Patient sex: M
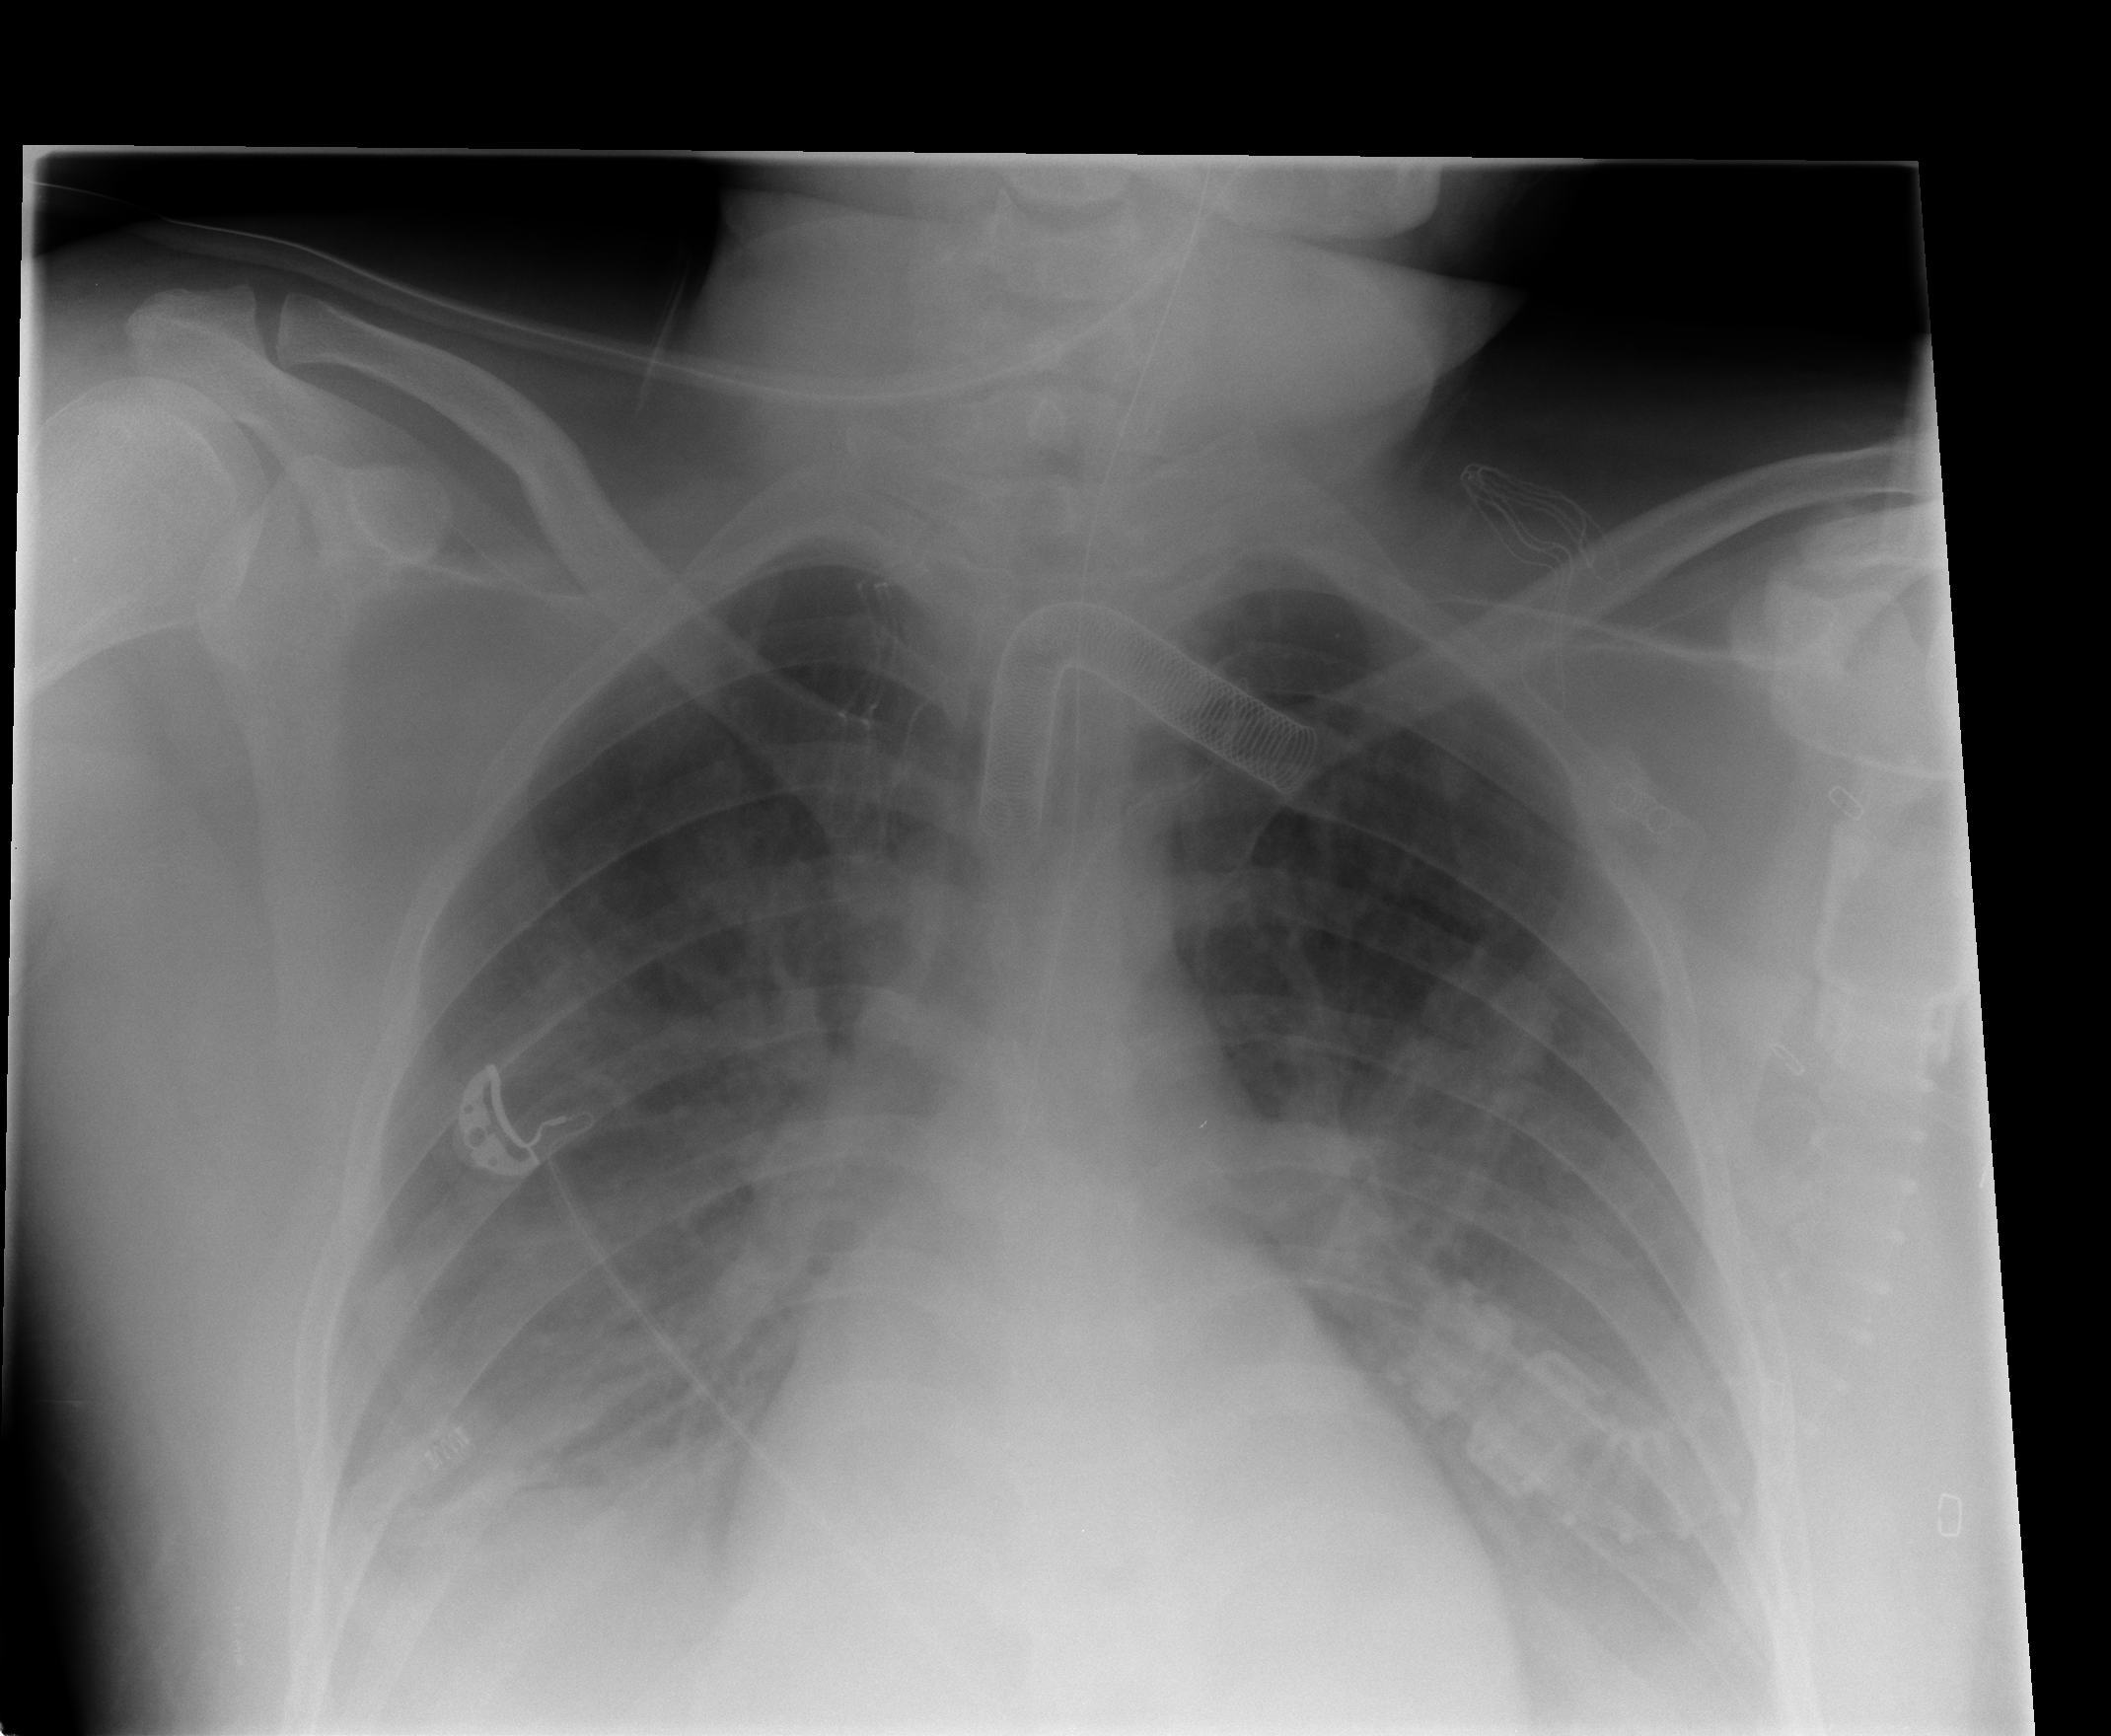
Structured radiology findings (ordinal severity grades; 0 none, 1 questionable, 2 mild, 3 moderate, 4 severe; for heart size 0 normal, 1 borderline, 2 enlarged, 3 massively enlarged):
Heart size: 0
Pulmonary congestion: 2
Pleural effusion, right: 2
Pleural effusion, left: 2
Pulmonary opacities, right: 0
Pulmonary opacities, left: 0
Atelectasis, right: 0
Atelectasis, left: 0